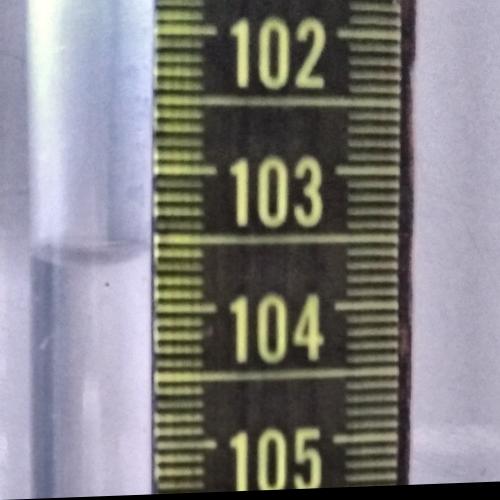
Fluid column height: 103.6 cm